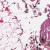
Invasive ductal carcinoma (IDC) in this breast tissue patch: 0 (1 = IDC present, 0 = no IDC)